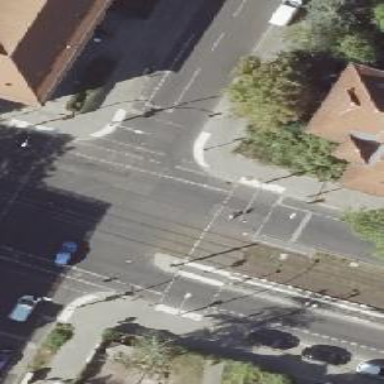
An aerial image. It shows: Crossing with traffic signals.